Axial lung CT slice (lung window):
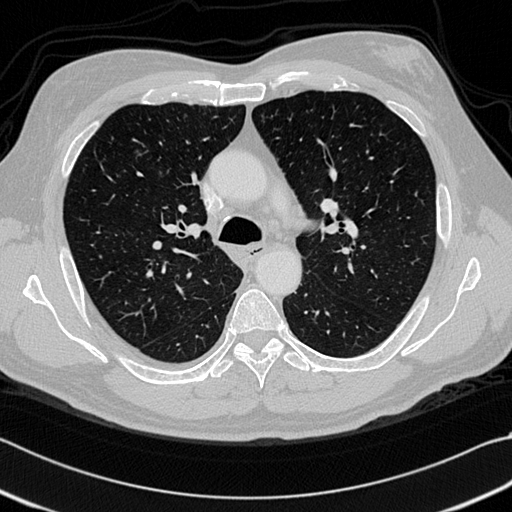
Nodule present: no